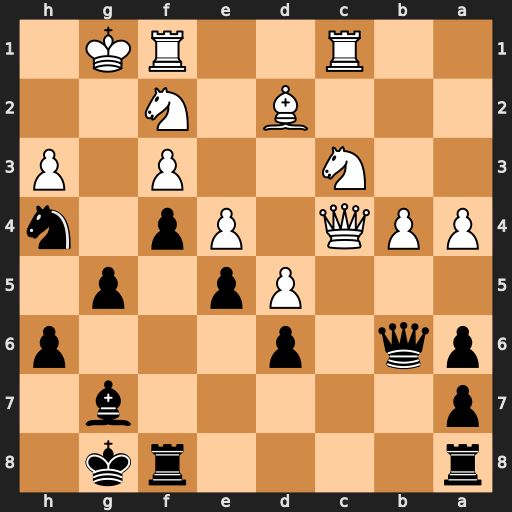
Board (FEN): r4rk1/p5b1/pq1p3p/3Pp1p1/PPQ1Pp1n/2N2P1P/3B1N2/2R2RK1
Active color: b
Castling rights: -
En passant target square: -
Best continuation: Nxf3+ Kh1 Nxd2